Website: apple
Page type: account-selection
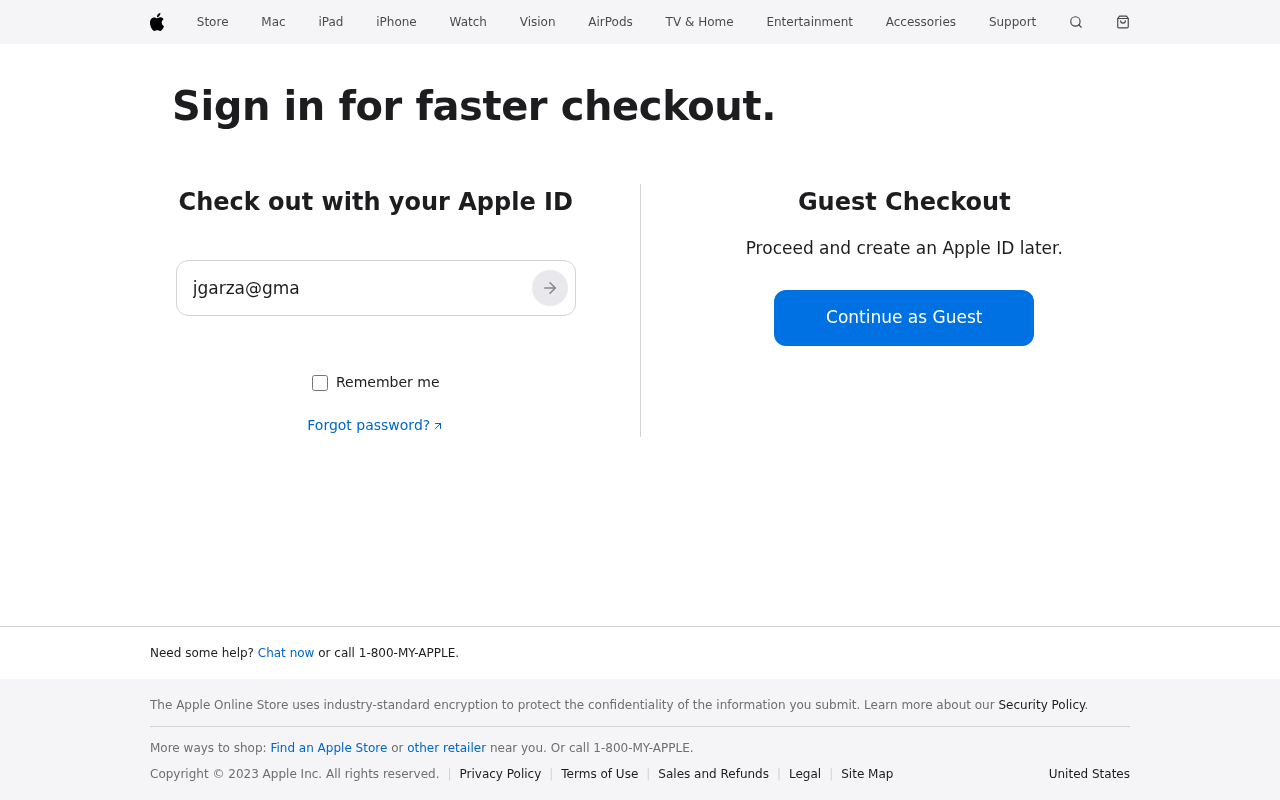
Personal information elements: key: PII_EMAIL
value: jgarza@gmail.com